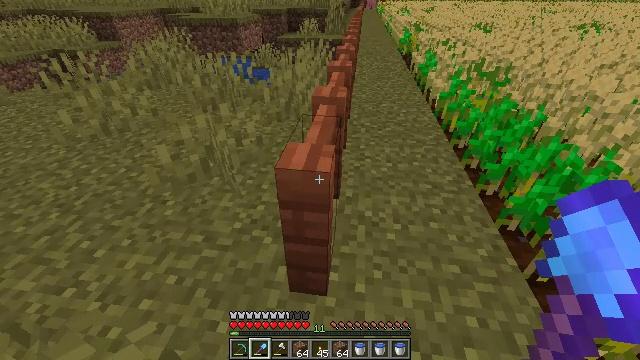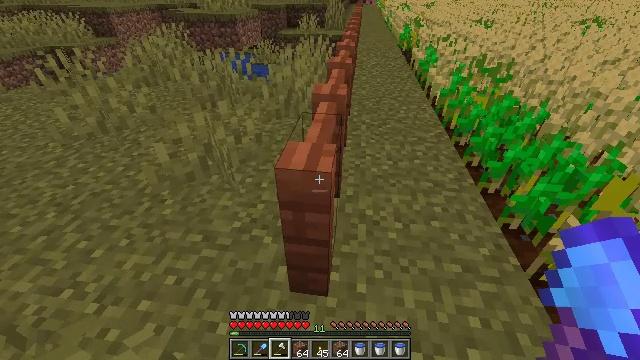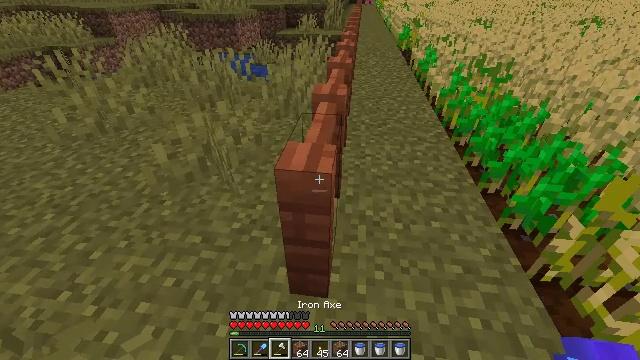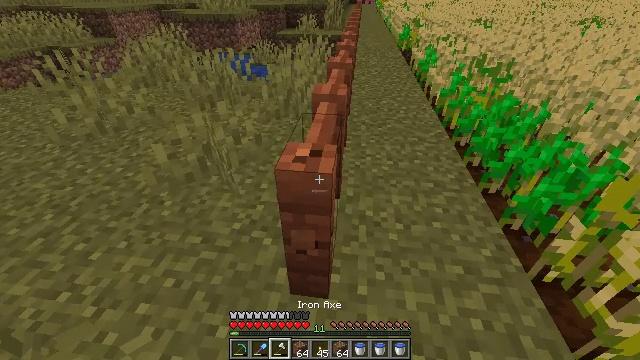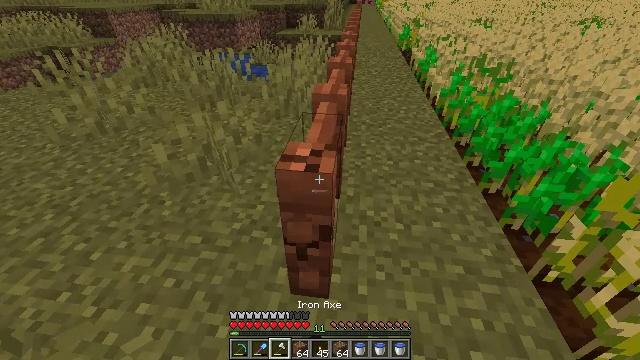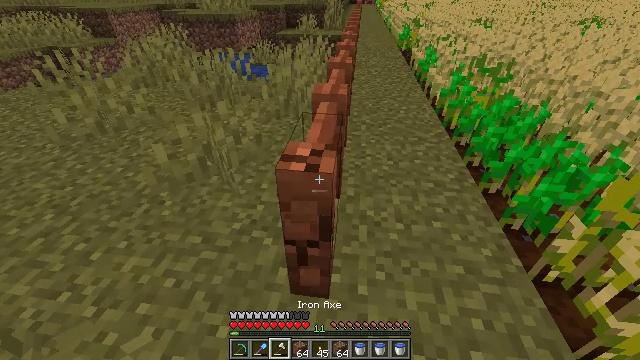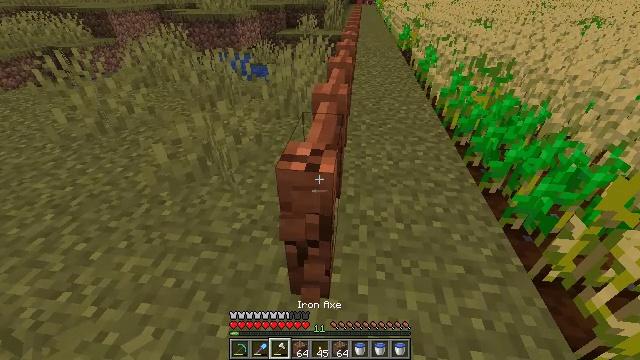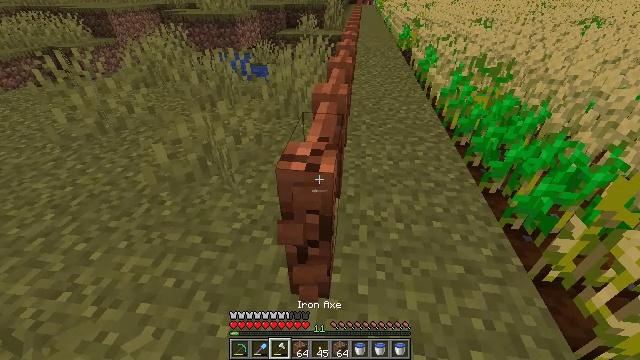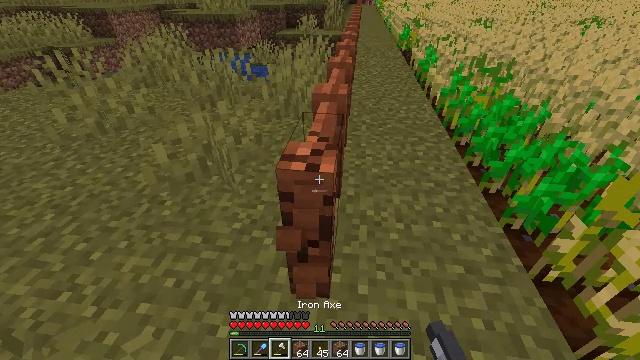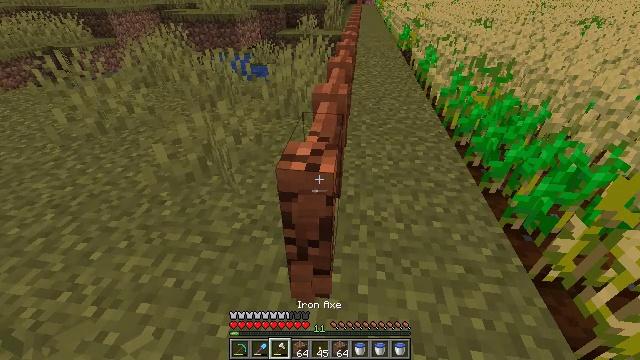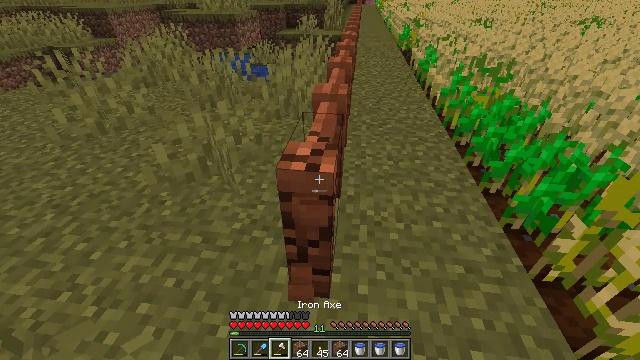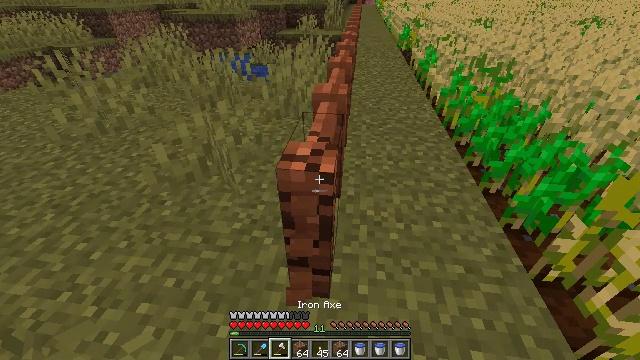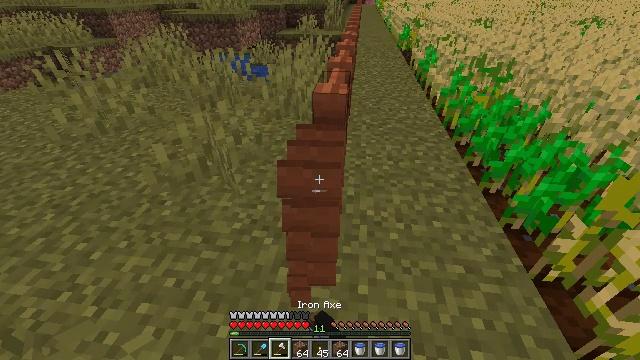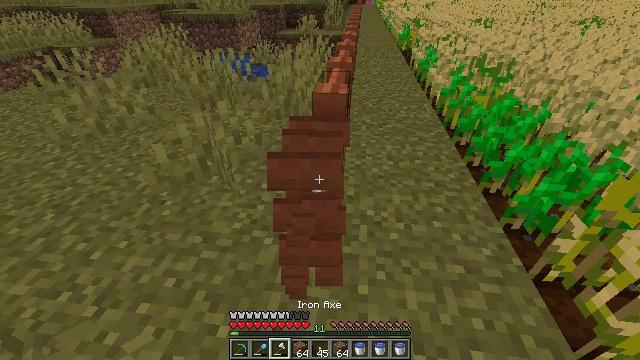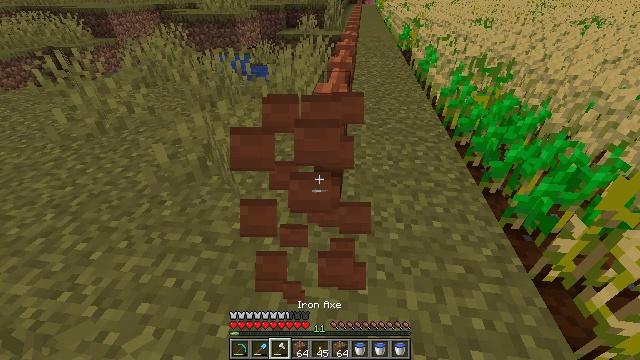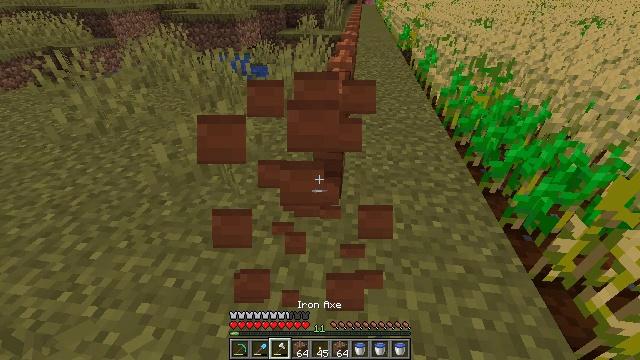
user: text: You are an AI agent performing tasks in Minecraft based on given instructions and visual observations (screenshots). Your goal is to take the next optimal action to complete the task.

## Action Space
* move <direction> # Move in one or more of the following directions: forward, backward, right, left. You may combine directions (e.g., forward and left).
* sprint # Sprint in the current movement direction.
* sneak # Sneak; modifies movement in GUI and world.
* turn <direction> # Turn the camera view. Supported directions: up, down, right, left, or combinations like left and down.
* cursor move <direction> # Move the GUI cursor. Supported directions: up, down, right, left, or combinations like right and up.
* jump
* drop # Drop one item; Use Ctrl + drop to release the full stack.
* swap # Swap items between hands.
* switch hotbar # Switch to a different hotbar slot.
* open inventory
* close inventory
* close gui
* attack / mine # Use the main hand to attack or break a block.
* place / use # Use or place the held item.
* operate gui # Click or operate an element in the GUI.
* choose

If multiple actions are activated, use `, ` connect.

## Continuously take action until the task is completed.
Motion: motion action
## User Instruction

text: Reclaim the acacia fence from a structure.
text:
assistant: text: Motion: switch to hotbar 3
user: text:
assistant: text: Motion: switch to hotbar 3
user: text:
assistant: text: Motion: attack / mine, switch to hotbar 3
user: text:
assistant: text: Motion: attack / mine
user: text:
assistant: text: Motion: attack / mine
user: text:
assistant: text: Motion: attack / mine
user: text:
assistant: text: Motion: attack / mine
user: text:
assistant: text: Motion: attack / mine
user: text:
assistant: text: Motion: attack / mine
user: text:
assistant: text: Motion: attack / mine
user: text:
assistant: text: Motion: attack / mine
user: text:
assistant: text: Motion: attack / mine
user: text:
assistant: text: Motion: attack / mine
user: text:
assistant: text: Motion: attack / mine
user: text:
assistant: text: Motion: no_op
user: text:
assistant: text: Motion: no_op
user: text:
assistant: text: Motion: no_op